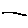
Label: line